Question: I have a table as shown below. It has accounts of type Fixed and Savings. I need to update the status of all accounts of user 1. There are 10000 accounts for this user. Essentially the logic would be as shown in the following SQL Stored Procedure Script. The script takes only less than 1 second to execute (83 milli seconds).
But when I converted it to a ORM using it takes more than 3 minutes (204814 milli seconds). It is at least slower.
Is there a pattern in LINQ to SQL (or other ORM) that will help to overcome this performance hit?
What can force it to do a update in one go to database?
Note: I am aware of calling stored procedures from LINQ. I don't see that as ORM and not an option for me.

'''
DECLARE @UserID INT
DECLARE @StatusForFixed VARCHAR(50)
DECLARE @StatusForSavings VARCHAR(50)
SET @UserID = 1
SET @StatusForFixed = 'FrozenFA11'
SET @StatusForSavings = 'FrozenSB22'
UPDATE BankAccount
SET Status =
CASE
WHEN BankAccount.AccountType='Fixed' THEN @StatusForFixed
WHEN BankAccount.AccountType='Savings' THEN @StatusForSavings
END
WHERE AccountOwnerID=@UserID
'''
'''
Note: This type of statements happen 10000 times
UPDATE [dbo].[BankAccount]
SET [Status] = @p3
WHERE [BankAccountID] = @p0
-- @p0: Input Int (Size = -1; Prec = 0; Scale = 0) [3585]
-- @p3: Input NChar (Size = 10; Prec = 0; Scale = 0) [FrozenSB]
'''
'''
public class BankAccountAppService
{
public RepositoryLayer.ILijosBankRepository AccountRepository { get; set; }
public void FreezeAllAccountsForUser(int userId)
{
IEnumerable<DBML_Project.BankAccount> accounts = AccountRepository.GetAllAccountsForUser(userId);
foreach (DBML_Project.BankAccount acc in accounts)
{
acc.Freeze();
}
AccountRepository.UpdateAccount();
}
}
public class LijosSimpleBankRepository : ILijosBankRepository
{
public System.Data.Linq.DataContext Context
{
get;
set;
}
public List<DBML_Project.BankAccount> GetAllAccountsForUser(int userID)
{
IQueryable<DBML_Project.BankAccount> queryResultEntities = Context.GetTable<DBML_Project.BankAccount>().Where(p => p.AccountOwnerID == userID);
return queryResultEntities.ToList();
}
public List<T> GetAllAccountsofType<T>() where T : DBML_Project.BankAccount
{
var query = from p in Context.GetTable<DBML_Project.BankAccount>().OfType<T>()
select p;
List<T> typeList = query.ToList();
return typeList;
}
public virtual void UpdateAccount()
{
Context.SubmitChanges();
}
}
namespace DBML_Project
{
public partial class BankAccount
{
//Define the domain behaviors
public virtual void Freeze()
{
//Do nothing
}
}
public class FixedBankAccount : BankAccount
{
public override void Freeze()
{
this.Status = "FrozenFA";
}
}
public class SavingsBankAccount : BankAccount
{
public override void Freeze()
{
this.Status = "FrozenSB";
}
}
}
'''
1. Pass List as XElement to be used as XML Datatype parameter
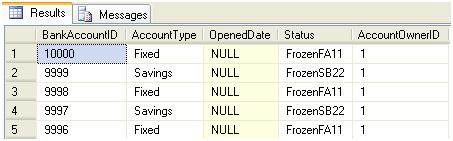
Answer: You are comparing two wildly different scenarios:
1: running a script locally on the SQL server, a single set-based 'UPDATE'
2: fetching 10,000 records over the network, updating each, submitting each individually
You can improve 2 a by deferring the 'SubmitChanges()' into one single batch of 10,000 rather than 10,000 batches of 1 (just: don't call 'SubmitChanges()' until the end), but that involves sending the details of 10,000 records in two directions, plus all the overheads (for example, 'SubmitChanges()' might choose to do that via 10,000 individual calls).
Basically, object-based tools are not intended for bulk updates against records. If the SP works, use the SP. Maybe the SP via a data-context, just for convenience of it adding the method/parameters/etc.